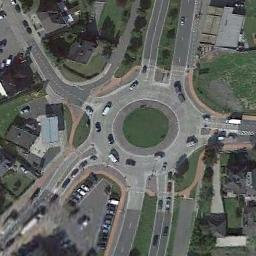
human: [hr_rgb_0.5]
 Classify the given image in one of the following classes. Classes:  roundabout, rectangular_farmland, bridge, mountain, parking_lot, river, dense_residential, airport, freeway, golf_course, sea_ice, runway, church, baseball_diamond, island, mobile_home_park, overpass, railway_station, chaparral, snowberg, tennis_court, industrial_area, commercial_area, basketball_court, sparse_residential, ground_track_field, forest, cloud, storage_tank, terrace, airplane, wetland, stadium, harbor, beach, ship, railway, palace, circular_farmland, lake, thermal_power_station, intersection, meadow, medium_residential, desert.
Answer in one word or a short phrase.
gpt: roundabout